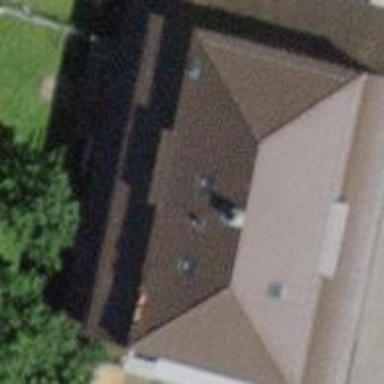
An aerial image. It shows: Residential building.